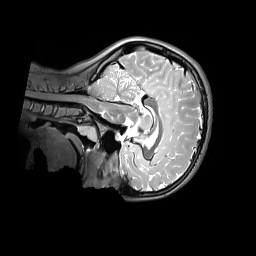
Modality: T2w
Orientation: sagittal
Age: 12
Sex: female
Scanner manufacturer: siemens
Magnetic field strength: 3 T
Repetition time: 3.2 s
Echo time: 0.408 s